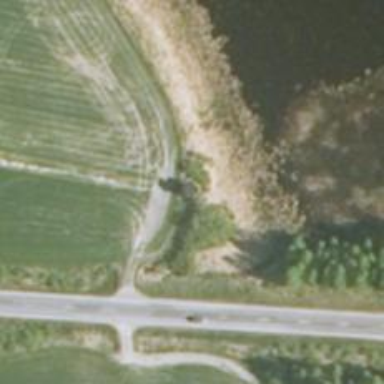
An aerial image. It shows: Bird hide located in leisure land area.